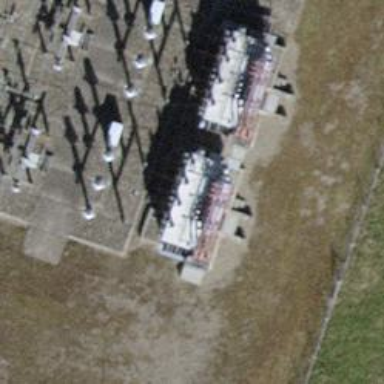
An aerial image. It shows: Outdoor transformer.